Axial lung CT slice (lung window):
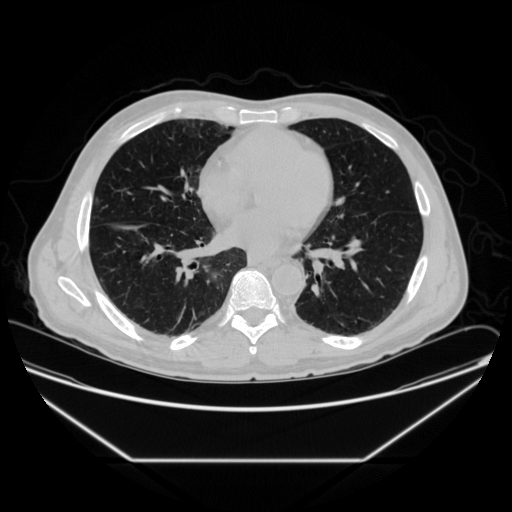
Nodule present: no